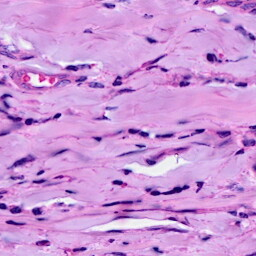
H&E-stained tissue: Breast